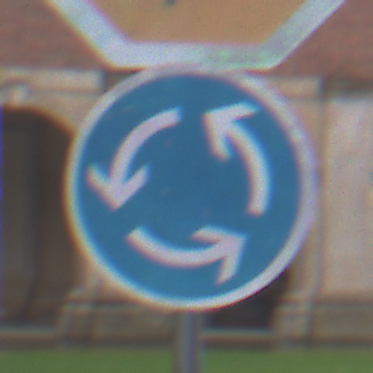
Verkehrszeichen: Kreisverkehr
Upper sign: Stop
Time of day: Midday
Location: Outdoor (Urban)
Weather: Overcast
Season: NotSpecified
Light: Natural